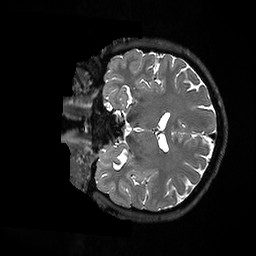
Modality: T2w
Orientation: coronal
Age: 35
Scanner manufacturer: ge
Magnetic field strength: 3 T
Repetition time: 3.202 s
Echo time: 0.06609 s